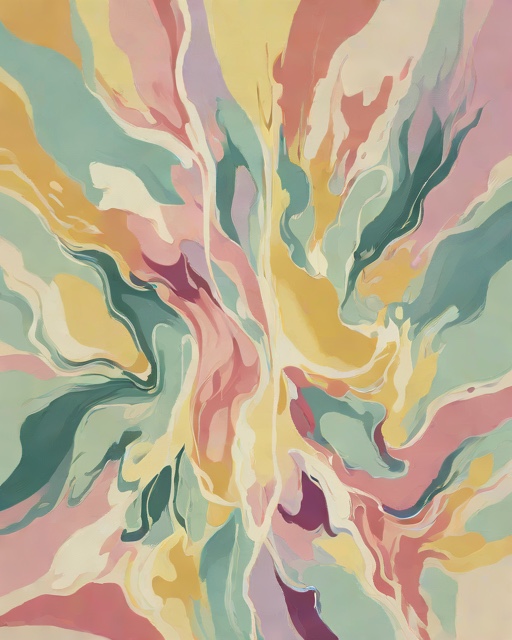
Category: Congratulations